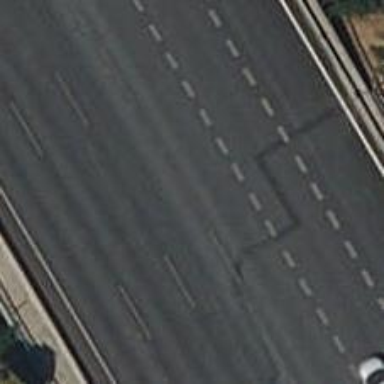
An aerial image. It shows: Asphalt motorway.